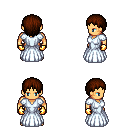
a pixel art fantasy rpg character, male body template, human, tanned skin, underdress, red pants, brown plain hairstyle, gold gloves, maroon shoes, four views (front, back, left, right), 2x2 character sprite sheet, small pixel art, hard edges, no anti-aliasing